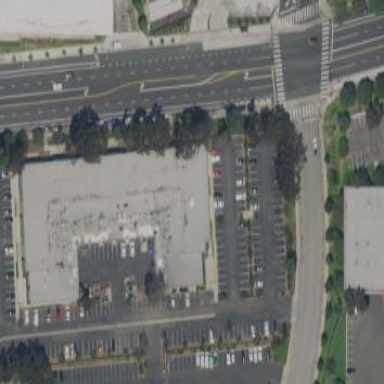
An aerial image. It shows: Commercial building.